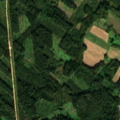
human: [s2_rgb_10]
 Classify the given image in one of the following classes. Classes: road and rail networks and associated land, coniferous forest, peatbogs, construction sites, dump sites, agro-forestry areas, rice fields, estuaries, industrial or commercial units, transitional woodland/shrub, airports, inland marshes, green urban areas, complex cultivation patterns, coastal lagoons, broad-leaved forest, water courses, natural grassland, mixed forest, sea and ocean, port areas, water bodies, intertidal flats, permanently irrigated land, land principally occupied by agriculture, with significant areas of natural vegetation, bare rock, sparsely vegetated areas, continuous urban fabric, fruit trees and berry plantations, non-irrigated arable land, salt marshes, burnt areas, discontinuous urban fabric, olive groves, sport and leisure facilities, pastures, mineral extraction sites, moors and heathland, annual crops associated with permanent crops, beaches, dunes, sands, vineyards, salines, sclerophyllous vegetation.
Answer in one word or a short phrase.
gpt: non-irrigated arable land, coniferous forest, mixed forest